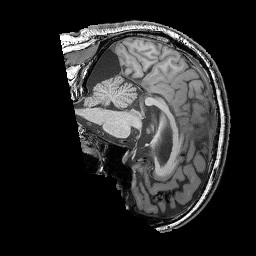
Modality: T1w
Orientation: sagittal
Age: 43
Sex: male
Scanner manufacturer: siemens
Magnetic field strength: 3 T
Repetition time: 2.25 s
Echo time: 0.00411 s